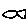
Label: fish